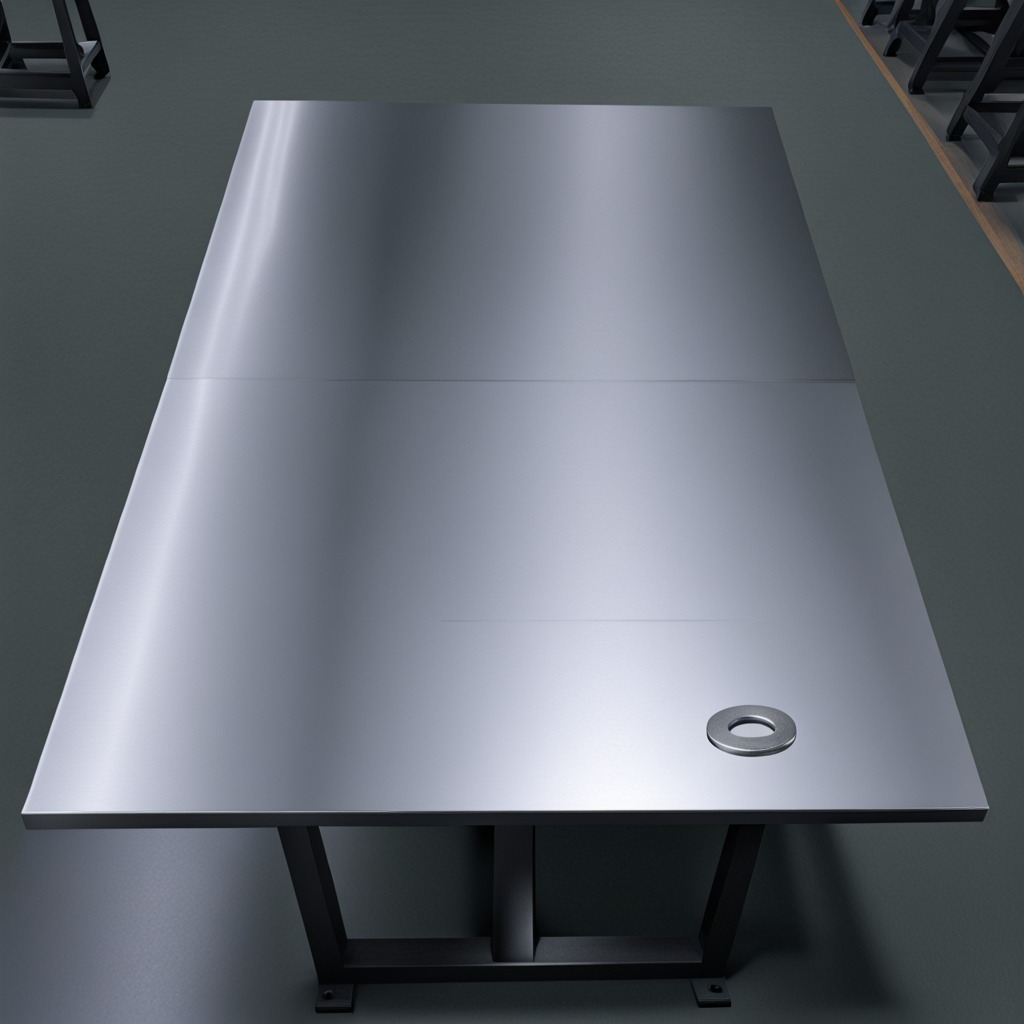
A flat metal washer is lying on the tabletop.